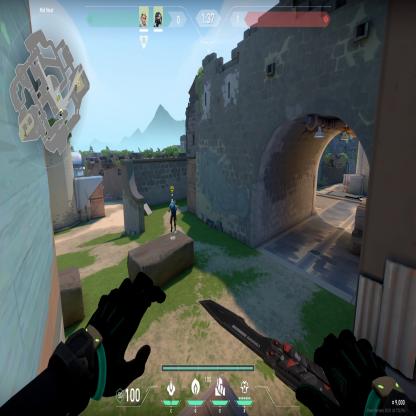
Label: teammate